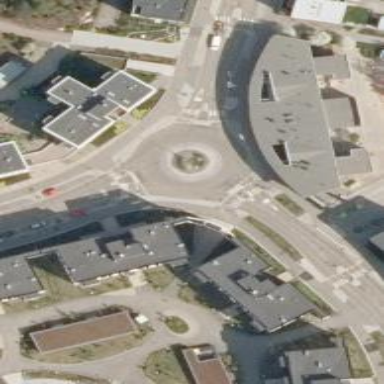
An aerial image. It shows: Secondary road leading to roundabout.